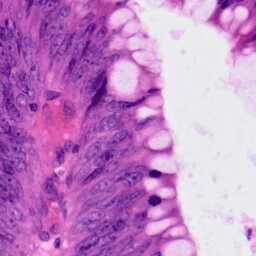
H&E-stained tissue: Colon